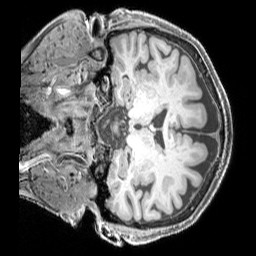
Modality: T1w
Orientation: coronal
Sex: female
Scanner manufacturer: siemens
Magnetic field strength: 3 T
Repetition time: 2.3 s
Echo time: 0.00226 s